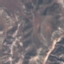
Label: HerbaceousVegetation